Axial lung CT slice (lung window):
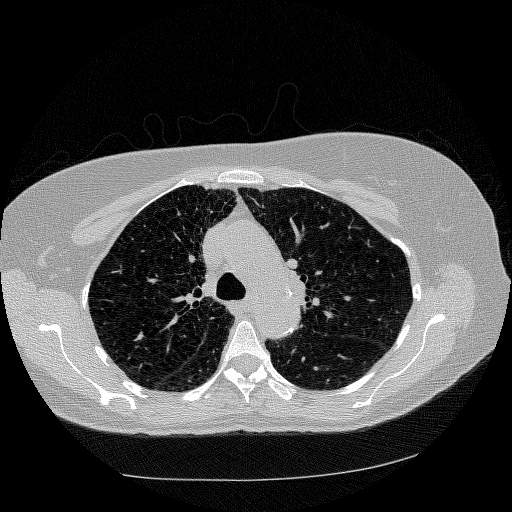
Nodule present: no